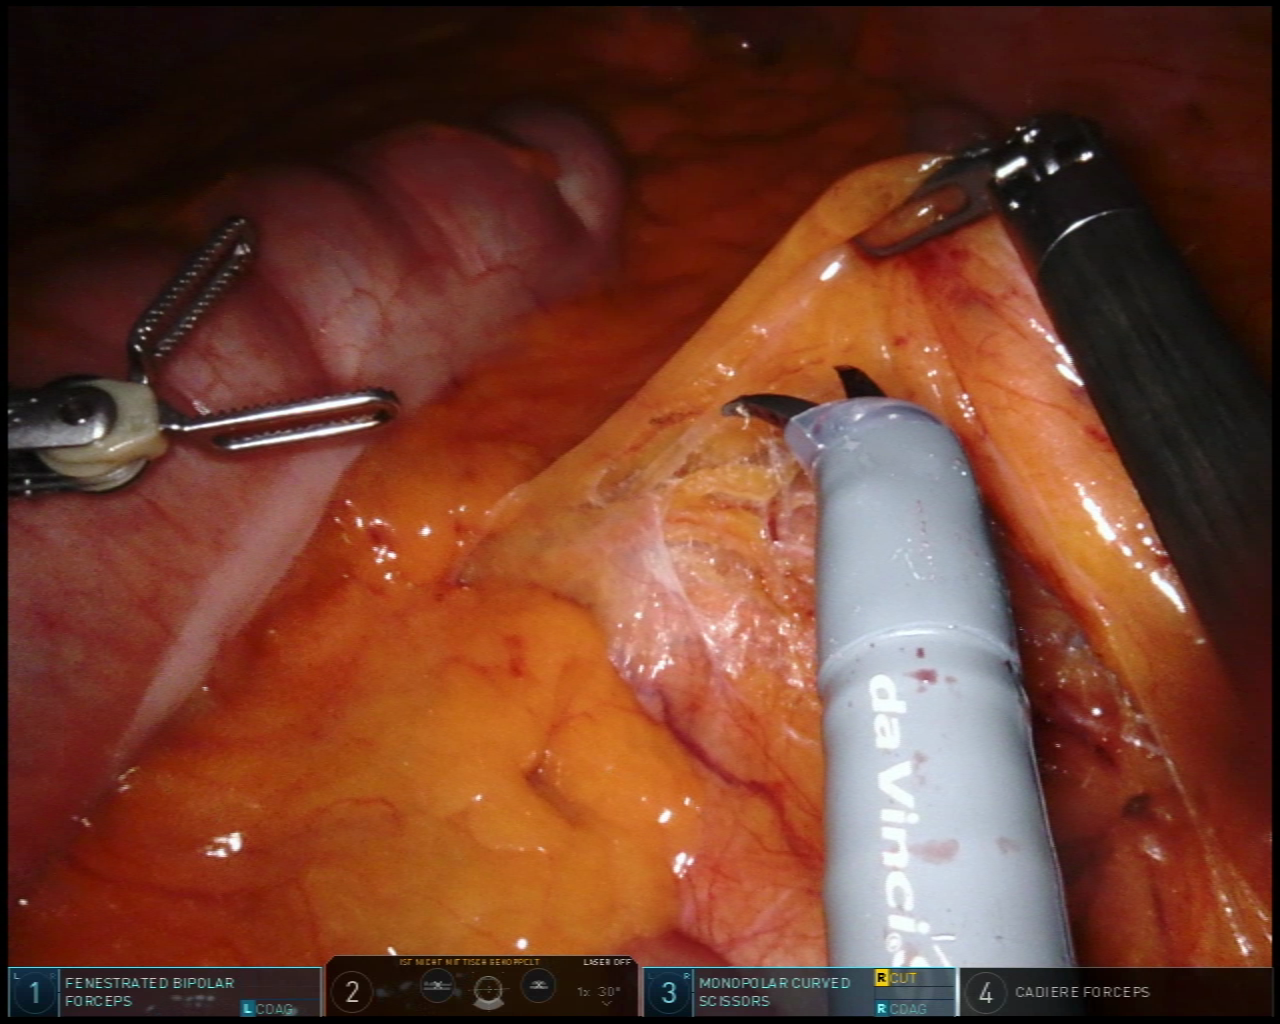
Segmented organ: colon
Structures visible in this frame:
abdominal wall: no
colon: yes
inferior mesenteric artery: no
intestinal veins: no
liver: no
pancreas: no
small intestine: no
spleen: no
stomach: no
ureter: no
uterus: no
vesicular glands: no